Interaction volume radius: 10 \u00c5
Interaction volume height: 35 \u00c5
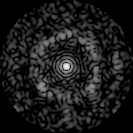
Disorder parameter: 0.7364